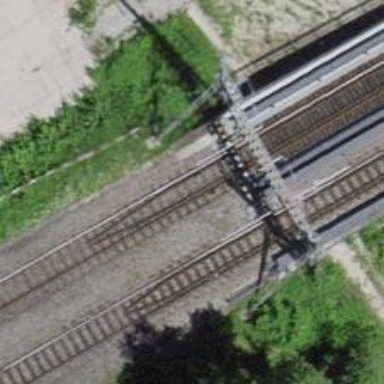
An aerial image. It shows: Single-track railway bridge with electrified contact line.